Question: I have a scatter plot with two different sets of points based on different data sets. I want one of these sets of points to have a border, therefore I have used, 'pch = 21', which changes the points into circles with a border and an interior.
I want the other set of points to have no border (for example, removing the red borders in the example below). In the example below, I have still added 'pch = 21' for these points because if I don't use this, then I would have to use colour = Petal.Length, rather than fill = Petal.Length for the colour of the (interior of) the points I do not want to use 'colour' instead of 'fill' because I want the two sets of points to share a legend.
Is there a way to use 'pch = 21' but then remove the border?
'''
iris2 <- iris %>%
mutate(Sepal.Length = Sepal.Length + 1)
ggplot() +
geom_point(data = iris,
aes(x = Sepal.Length,
y = Sepal.Width,
fill = Petal.Length),
pch = 21, colour = "red", size = 3) +
geom_point(data = iris2,
aes(x = Sepal.Length,
y = Sepal.Width,
fill = Petal.Length),
pch = 21, colour = "black", size = 3)
'''

I have tried using 'stroke' to change the border thickness, but while this makes the borders thicker, 'stroke = 0' still gives red borders
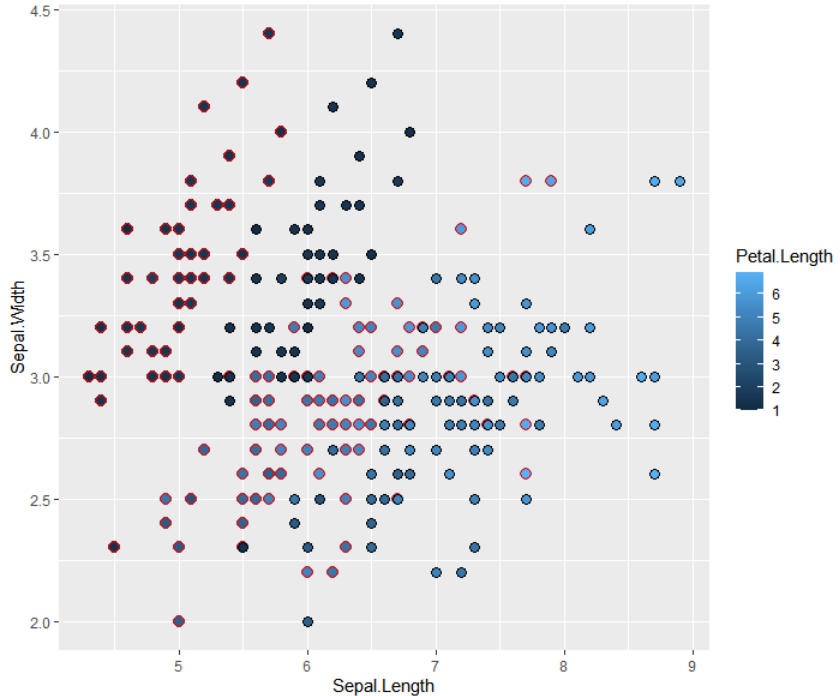
Answer: You just need to put 'colour = Petal.Length' inside aes() and remove the colour attribute outside.
Like this:
'''
ggplot() +
geom_point(data = iris,
aes(x = Sepal.Length,
y = Sepal.Width,
fill = Petal.Length,
colour = Petal.Length),
pch = 21, size = 3) +
geom_point(data = iris2,
aes(x = Sepal.Length, y = Sepal.Width, fill = Petal.Length),
pch = 21, colour = "black", size = 3)
'''